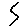
Label: zigzag